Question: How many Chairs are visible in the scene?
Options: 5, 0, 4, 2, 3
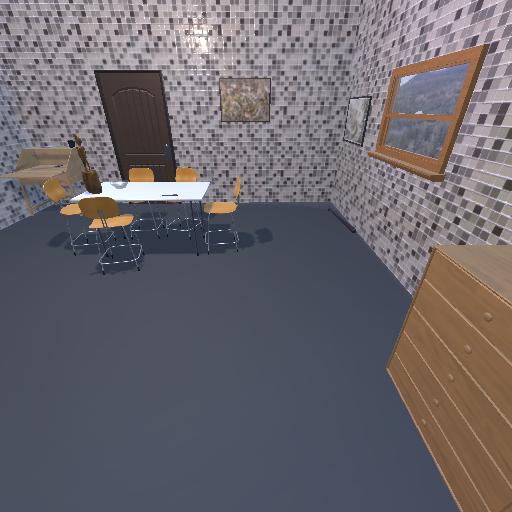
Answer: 5